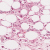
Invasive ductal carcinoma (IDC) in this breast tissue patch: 0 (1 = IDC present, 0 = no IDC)